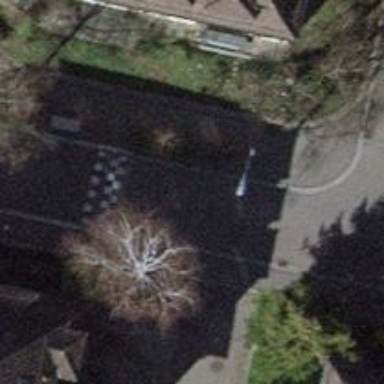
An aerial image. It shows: Avenue lined with trees.